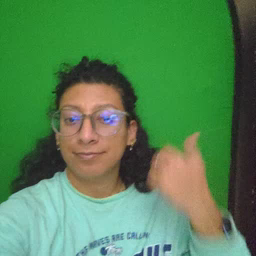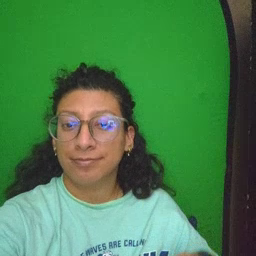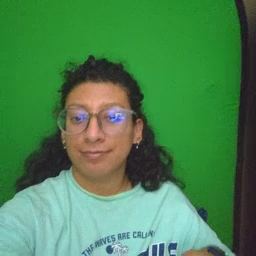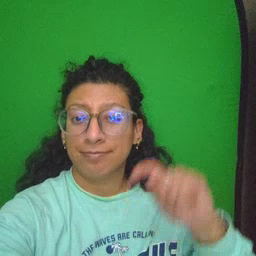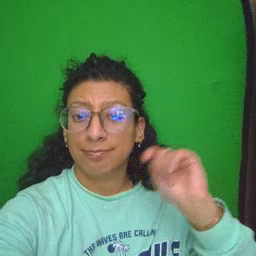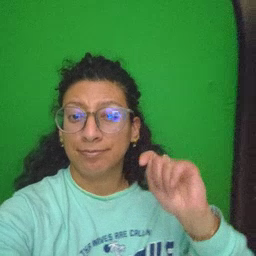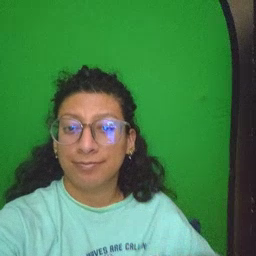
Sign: potty